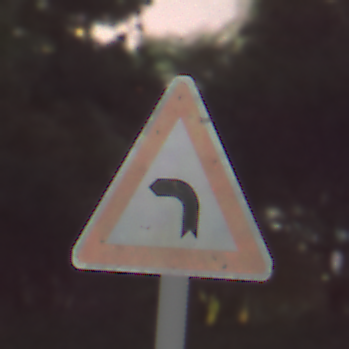
Verkehrszeichen: KurveLinks
Umgebung: Outdoor, Suburban
Tageszeit: Night
Wetter: Clear
Licht: Artificial
Jahreszeit: NotSpecified
Kontrast: MediumContrast